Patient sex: F
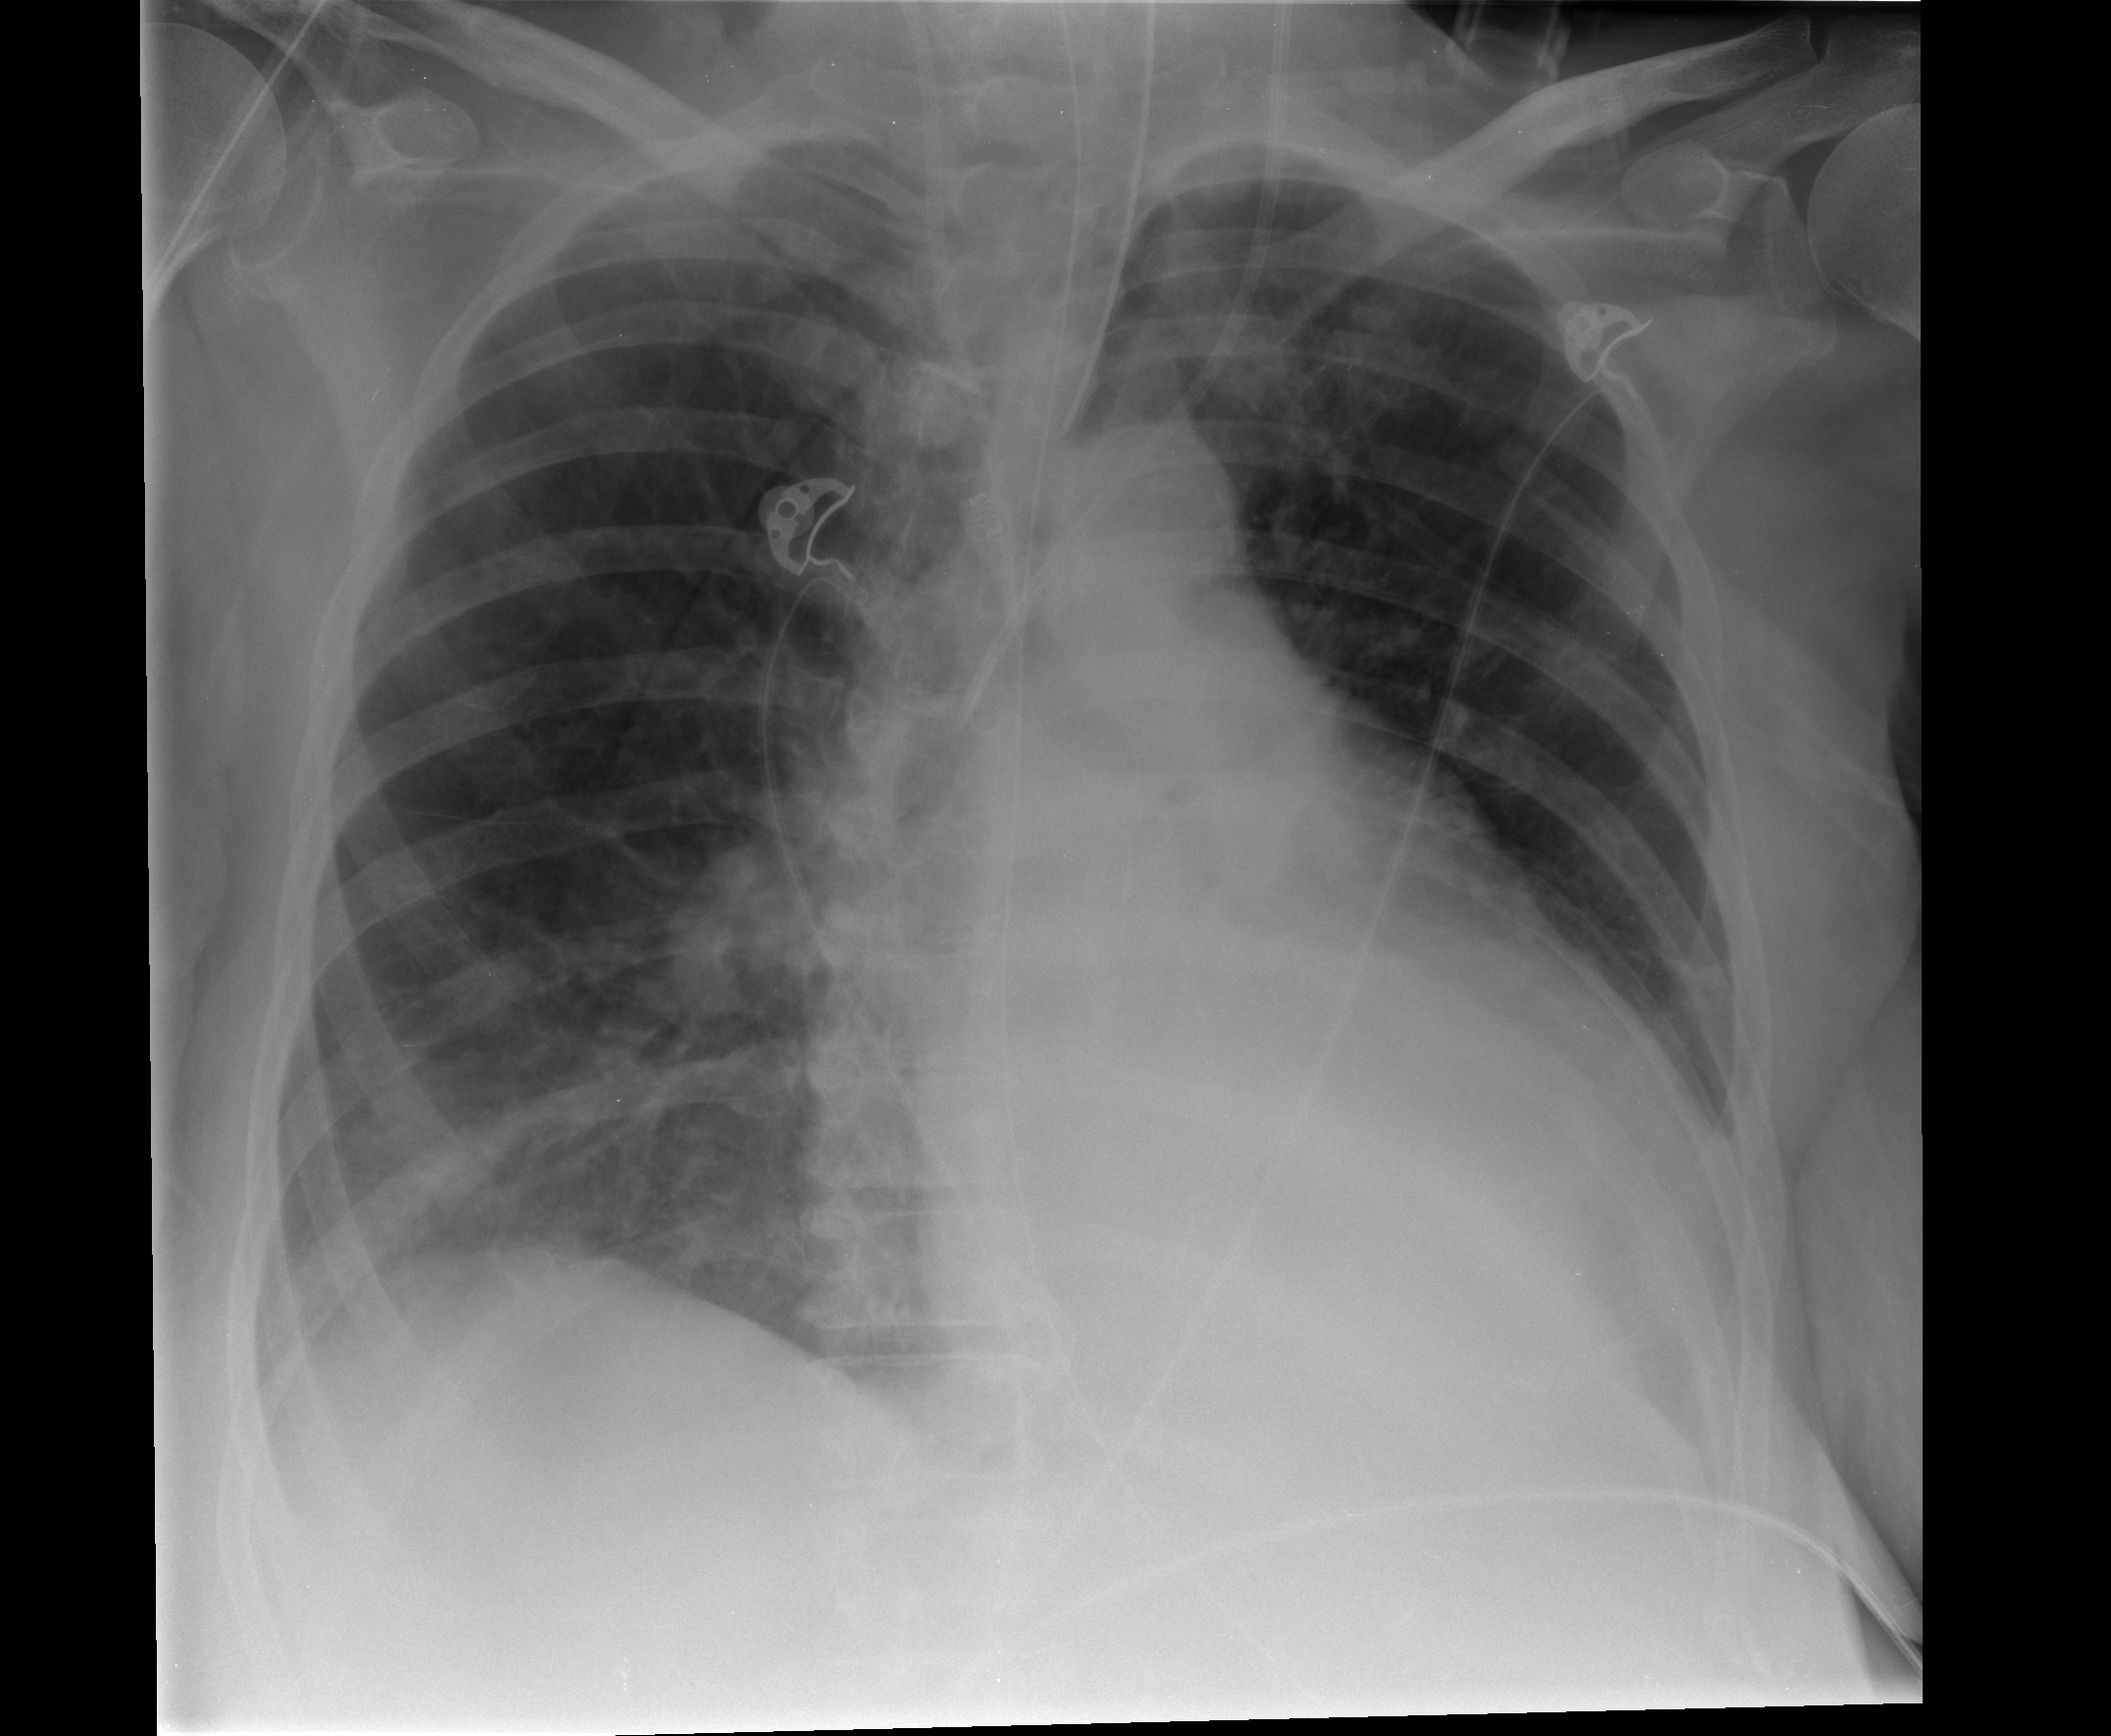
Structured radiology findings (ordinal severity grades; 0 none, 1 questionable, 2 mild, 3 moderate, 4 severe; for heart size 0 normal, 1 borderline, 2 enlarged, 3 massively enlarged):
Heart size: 2
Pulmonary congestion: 0
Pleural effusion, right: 0
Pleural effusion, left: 0
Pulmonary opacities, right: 1
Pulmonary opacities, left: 1
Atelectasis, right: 2
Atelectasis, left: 2